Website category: sports
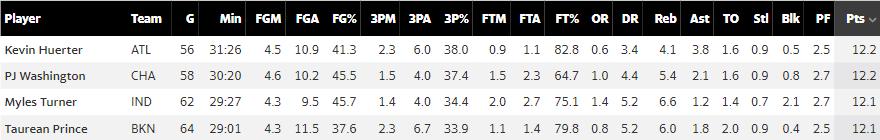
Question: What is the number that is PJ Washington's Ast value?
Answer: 2.1

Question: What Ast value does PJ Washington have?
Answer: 2.1

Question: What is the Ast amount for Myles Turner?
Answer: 1.2

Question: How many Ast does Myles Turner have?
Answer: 1.2

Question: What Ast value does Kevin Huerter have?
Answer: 3.8

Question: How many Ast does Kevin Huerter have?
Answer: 3.8

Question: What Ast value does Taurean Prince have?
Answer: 1.8

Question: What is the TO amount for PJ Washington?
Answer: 1.6

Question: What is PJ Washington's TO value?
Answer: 1.6

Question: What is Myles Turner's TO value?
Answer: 1.4

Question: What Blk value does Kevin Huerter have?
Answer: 0.5

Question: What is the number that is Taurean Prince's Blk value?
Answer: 0.4

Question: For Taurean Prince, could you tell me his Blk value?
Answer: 0.4

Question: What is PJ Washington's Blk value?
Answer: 0.8

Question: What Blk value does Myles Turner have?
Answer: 2.1

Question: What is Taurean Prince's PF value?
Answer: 2.5

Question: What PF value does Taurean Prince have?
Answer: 2.5

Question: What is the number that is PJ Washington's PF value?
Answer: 2.7

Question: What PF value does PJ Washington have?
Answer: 2.7

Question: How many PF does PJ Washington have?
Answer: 2.7

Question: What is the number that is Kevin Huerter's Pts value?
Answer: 12.2

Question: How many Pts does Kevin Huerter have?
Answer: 12.2

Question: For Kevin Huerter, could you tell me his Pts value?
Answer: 12.2